Question:
IDEA will not allow this error and i have not been able to find an option to turn off these kinds of errors. does anyone know how to fix the error or turn off the warning. The javascript works fine only IDEA sees this as a problem
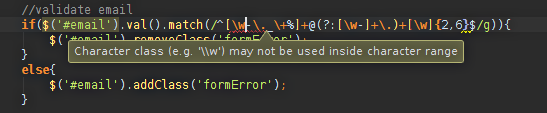
Answer: You are creating a range by using the in mid of your character class. You should move it to either end.
Also, note that you don't need to escape the regex meta-characters inside the character class. They loose their meanings in there.
So, just use:
'''
[-\w._+%]
'''